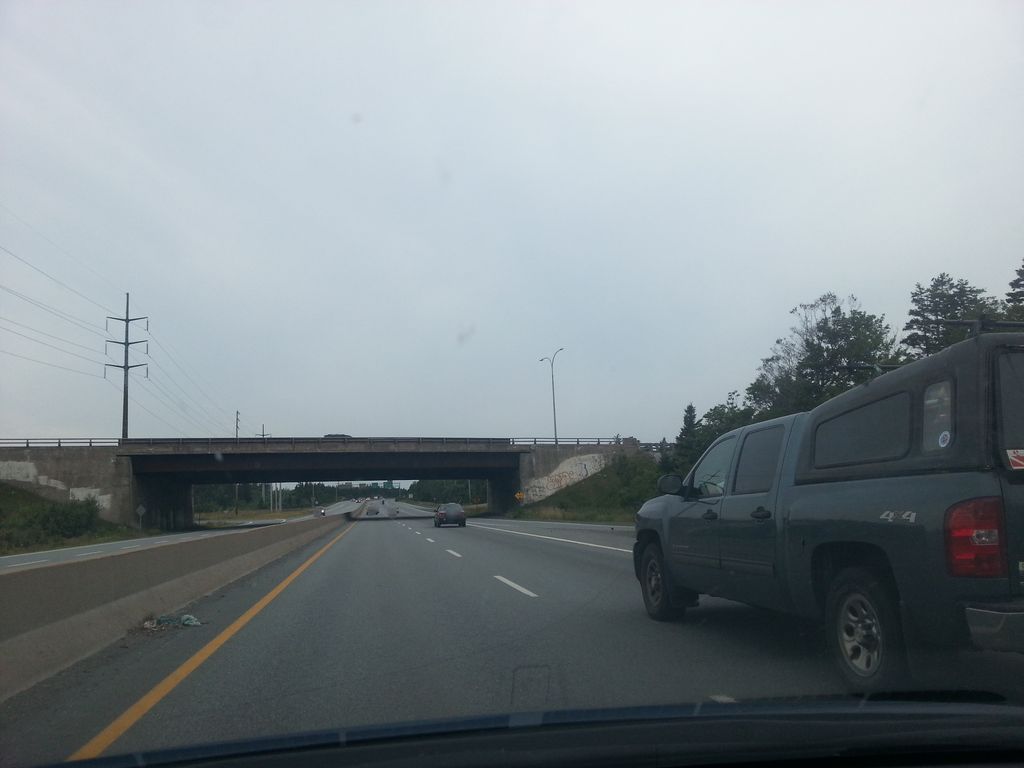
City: halifax